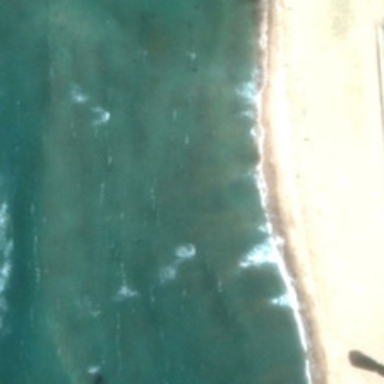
Yellow beach is near a piece of blue ocean with several white waves .